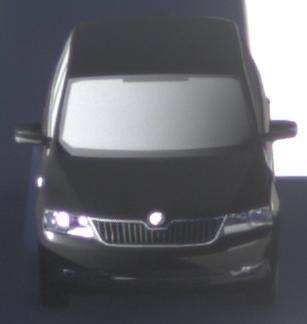
Make: Skoda
Model: Rapid Spaceback 1.2 TSI
Detailed model: Rapid Spaceback
Model produced from: 2013/10
Model produced until: 2015/04
Doors: 5
Color: black
Road condition: dry road
Daytime: morning or afternoon
Contrast: high contrast